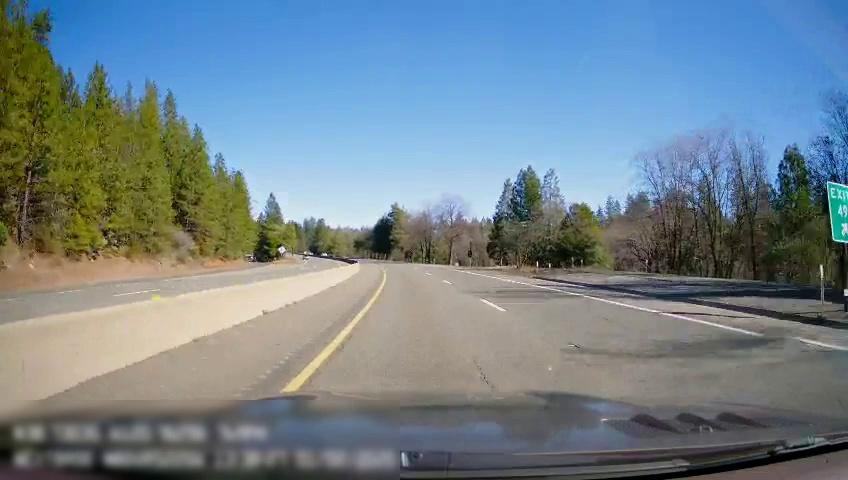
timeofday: Day
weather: Sunny
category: Drivable Space
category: Drivable Space
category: Lanes | Current Lane
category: Lanes | Current Lane
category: Lanes | Alternate Lane
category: Lanes | Opposite Lane
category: Traffic | Signs